Interaction volume radius: 10 \u00c5
Interaction volume height: 10 \u00c5
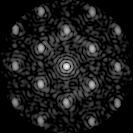
Disorder parameter: 0.3039